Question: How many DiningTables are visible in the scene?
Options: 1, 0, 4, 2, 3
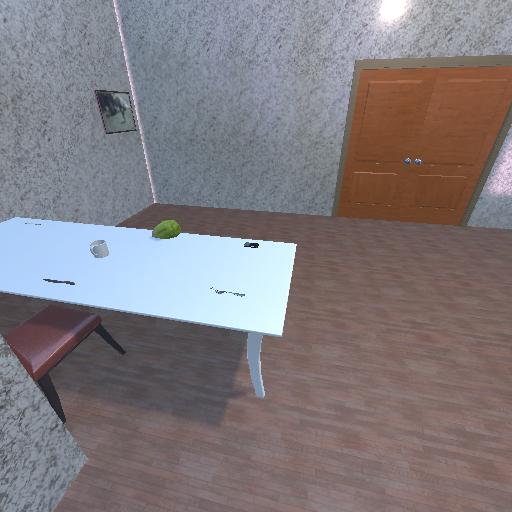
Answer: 1